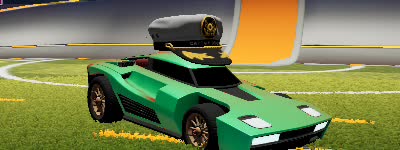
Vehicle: breakout